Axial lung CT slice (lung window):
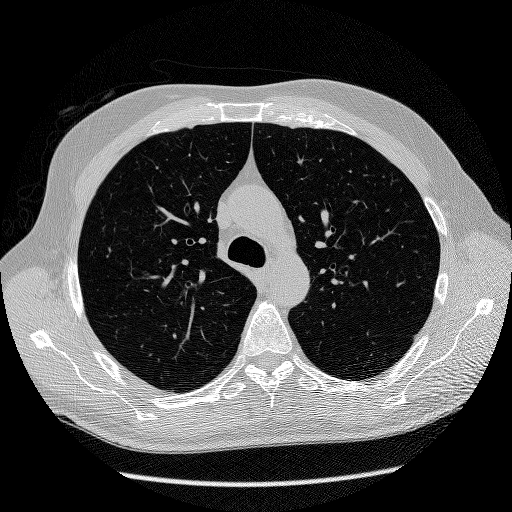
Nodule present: no